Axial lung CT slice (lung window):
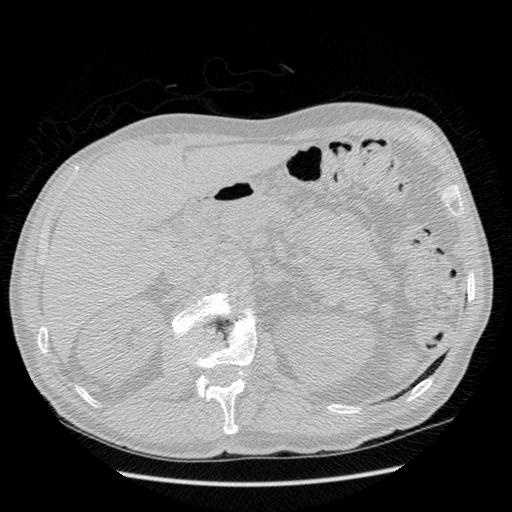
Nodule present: no